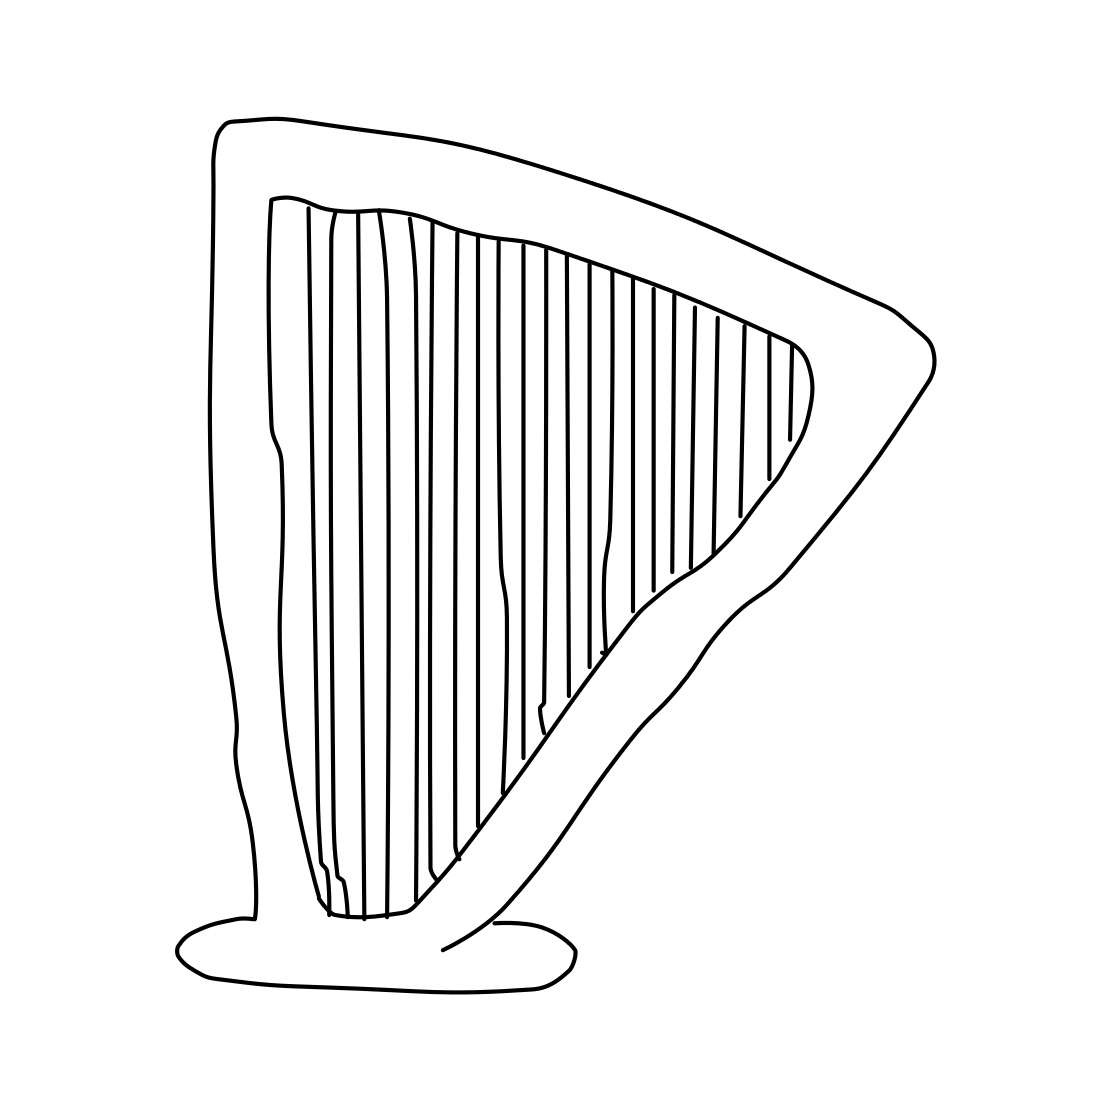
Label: harp